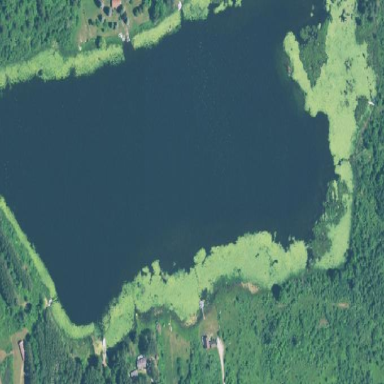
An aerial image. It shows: Beautiful lake surrounded by nature.